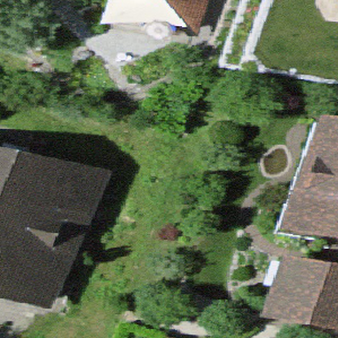
Label: other